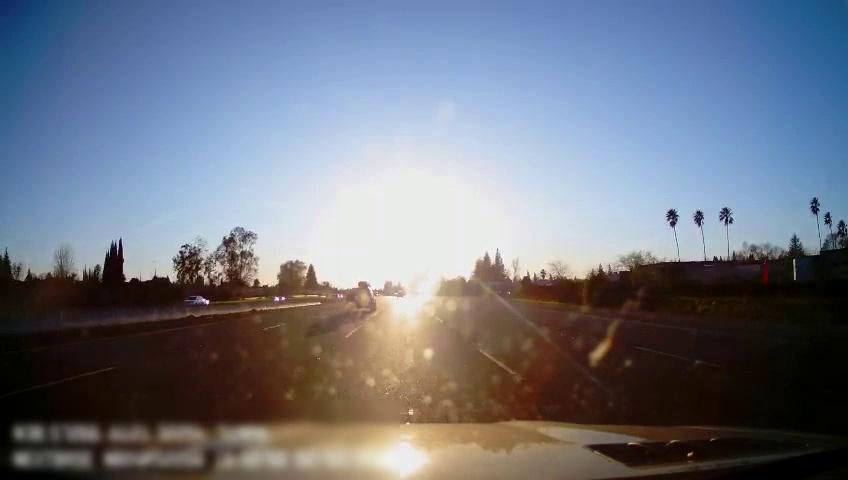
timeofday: Day
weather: Sunny
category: Drivable Space
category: Vehicles | Car
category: Vehicles | Car
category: Vehicles | SUV
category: Lanes | Alternate Lane
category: Lanes | Alternate Lane
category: Lanes | Current Lane
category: Lanes | Current Lane
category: Lanes | Alternate Lane
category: Lanes | Alternate Lane